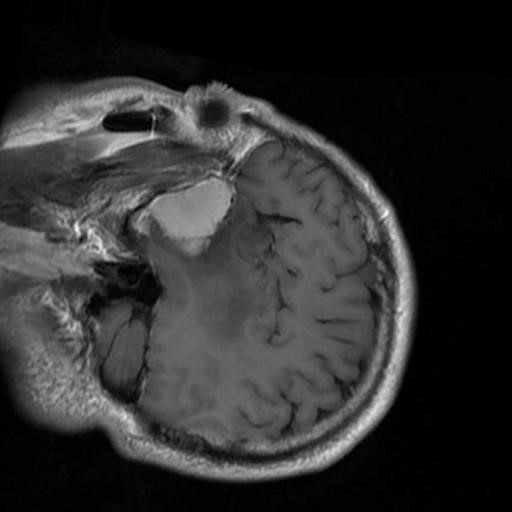
Label: brain_menin